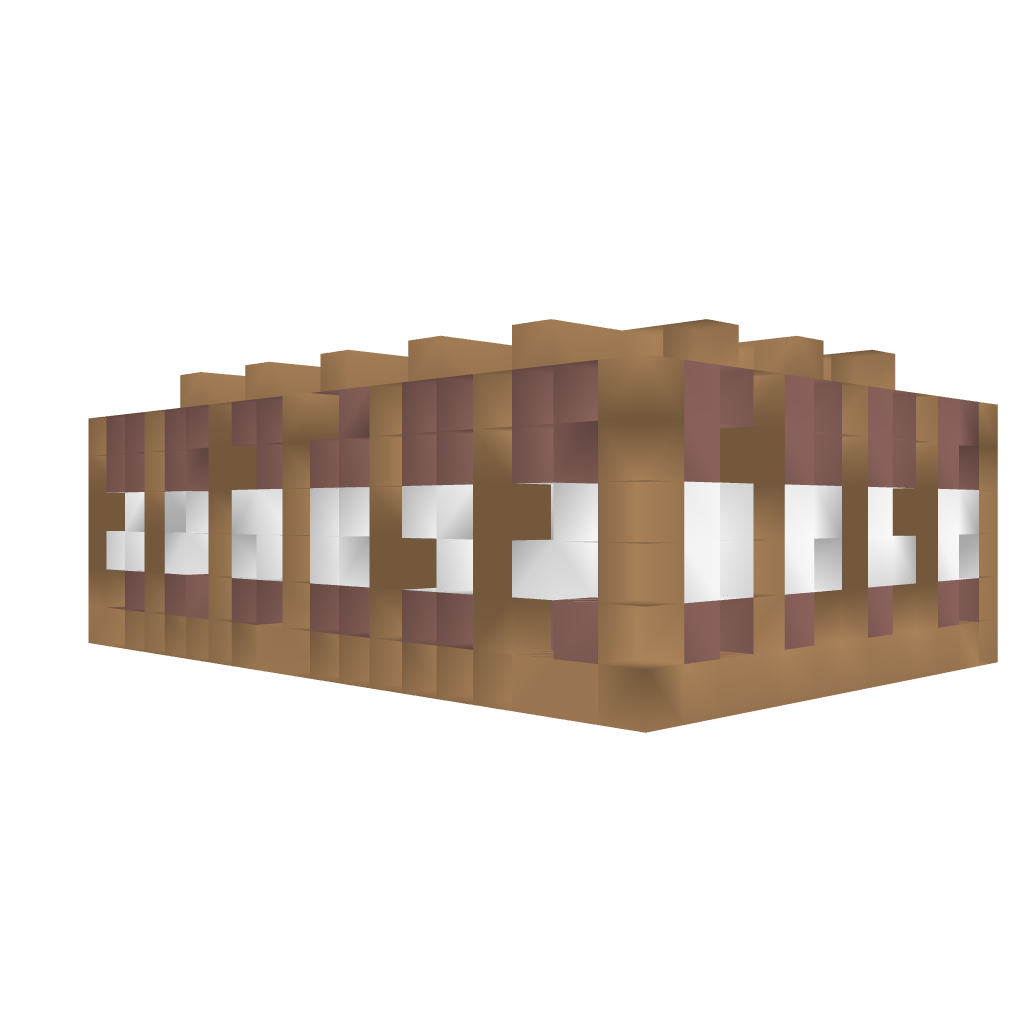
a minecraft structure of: House bad low quality